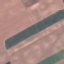
Land use / land cover class: AnnualCrop